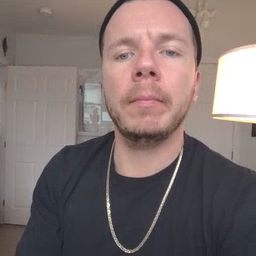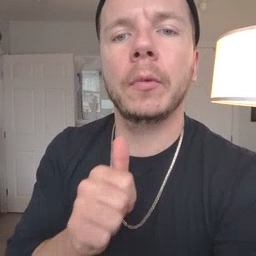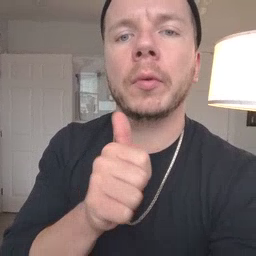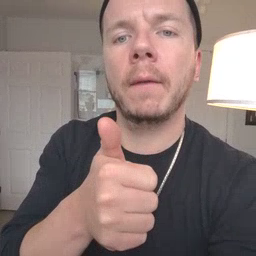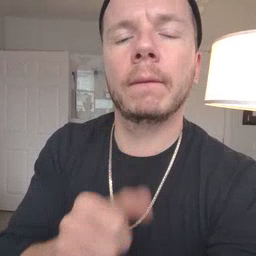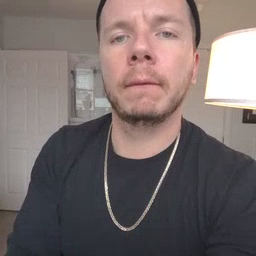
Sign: yourself